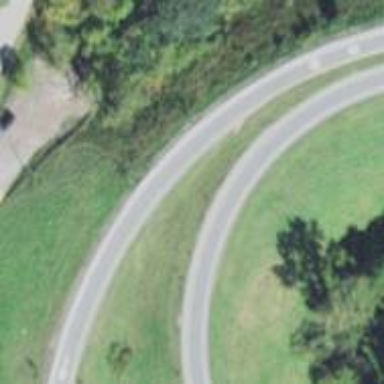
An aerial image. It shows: Asphalt trunk link road.